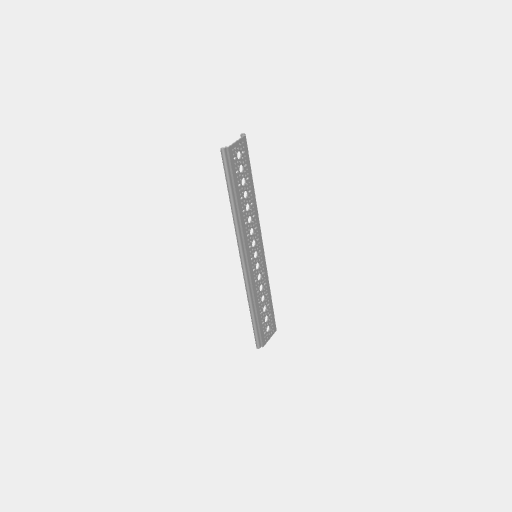
Part: RailChannel16H